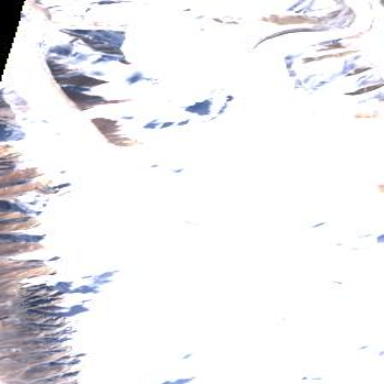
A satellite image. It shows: Majestic glacier in the distance.